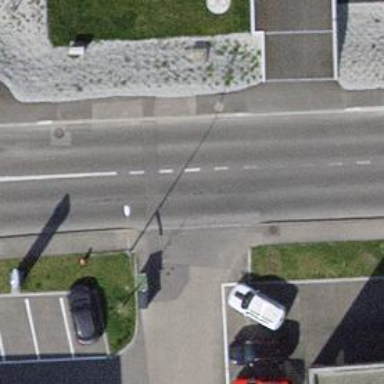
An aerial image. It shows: Service road with sidewalk alongside.